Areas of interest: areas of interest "Cemetery"
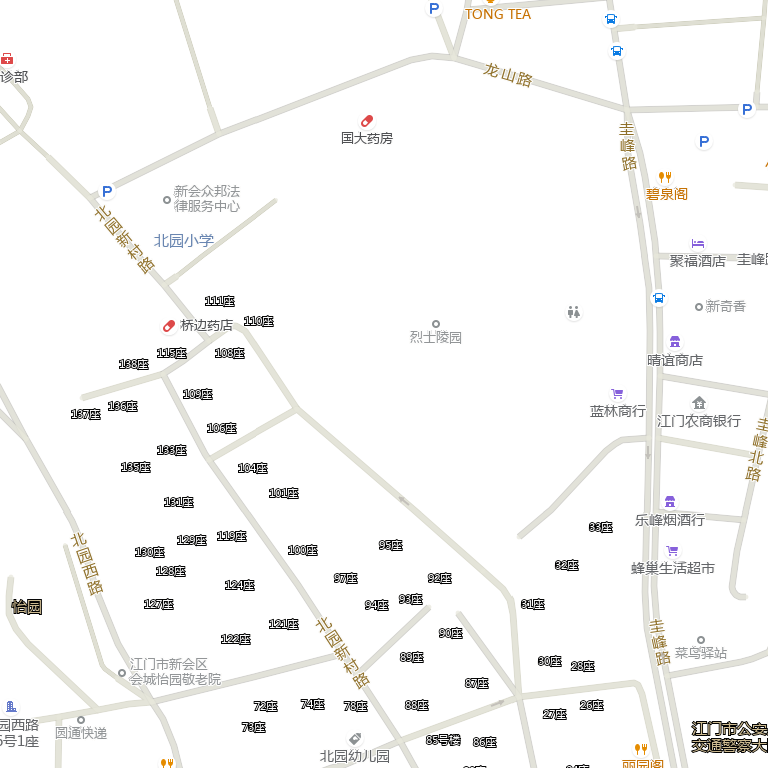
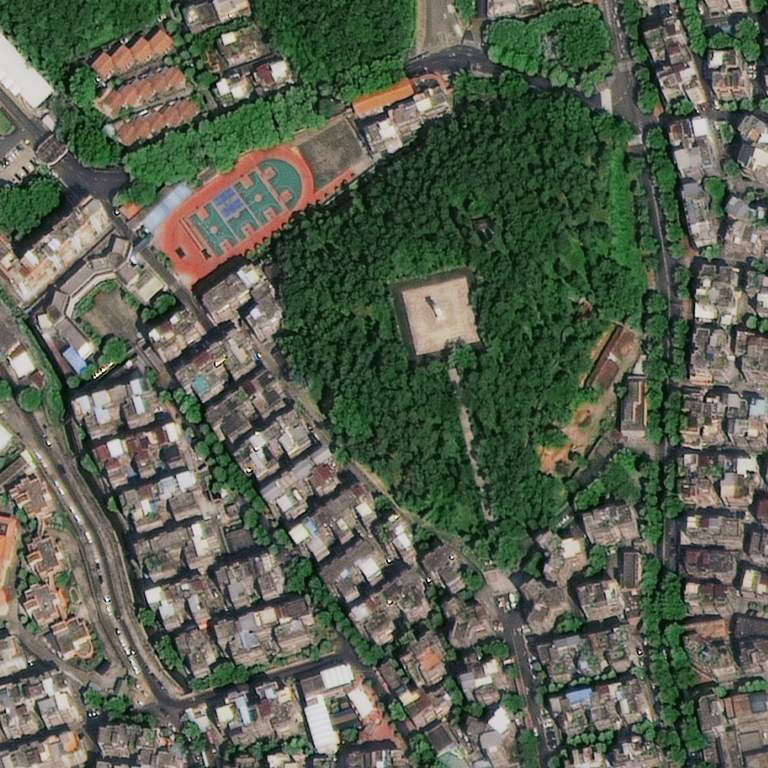